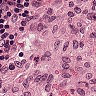
Metastatic tissue present: no